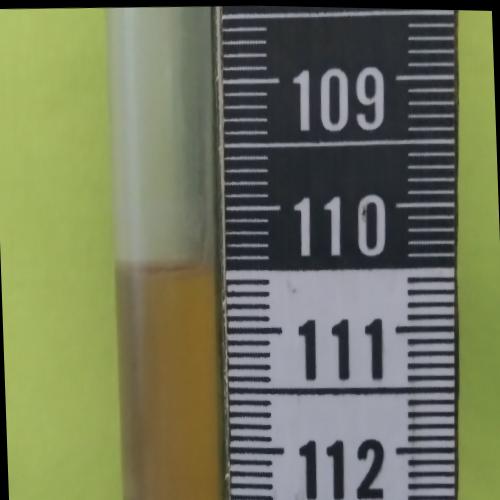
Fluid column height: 110.5 cm